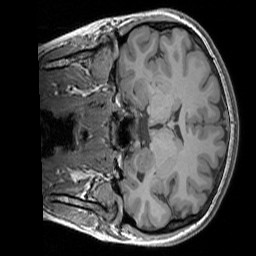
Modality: T1w
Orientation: coronal
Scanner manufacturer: siemens
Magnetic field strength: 3 T
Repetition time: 1.83 s
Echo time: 0.00303 s